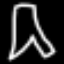
Label: pants